Question: I have a symfony2 application which consist of a site, with many games.
So I have created a CoreBundle (the site), and a bundle for every games which interact with the core.
Games bundle interact with the core (update player score), and the core notifies games when something has changed and game should do something (for example a game instance has been created in the core, so the game should initialize data related to itself).

At this moment, I am hesitate between two architectural point of view.
- Firstly, to do this, I created an that each games must implement. In this interface, many method are called at differents moments of the game workflow. That works, but it is not a very nice pattern, and methods in the interface are growing again and again, and even if I created an Adapter, that makes too many methods a game must implement.- Secondly, I so decided to use to make the interface lighter, and a game can listen to some event triggered by the core.
That works too, and it is a good pattern, but another inconvenient comes to me:
Every game listen to a same event, so if a player creates a game instance of any game (then the core dispatch the event 'event.game.created'), every game is notified.
I can add a condition in every game listener method like 'if (game.name !== 'chess') return;'
But I have too many game, and that makes too many methods called for nothing, for every event...
That is why I returned to the first method, call an interface method, then I am sure that the method of the good game bundle is called, and not all games methods when core notifies a game instance creation or any other event.
I have many games, then many game bundles that are booted for nothing, because only core bundle and maybe one game bundle are used in a query.
Do you have some ideas or the same problem ?
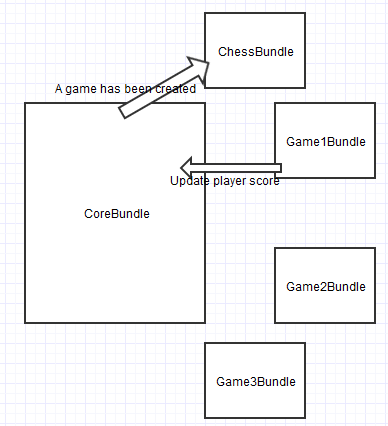
Answer: So , because as Cerad said, it would be challenging for the cache. Even if we can boot bundles depending of the environment.
So I achieved my problem by using event dispatcher component, especially (<URL>:
'''
$this->get('event_dispatcher')->addSubscriber(new PartyEventSubscriber());
'''
instead of register event listeners in 'services.yml':
'''
services:
games.chess:
class: %chess.class%
tags:
- { name: kernel.event_listener, event: event.party.created, method: onPartyCreated }
- { name: kernel.event_listener, event: event.party.started, method: onPartyStarted }
- { name: kernel.event_listener, event: event.party.ended, method: onPartyEnded }
'''
Sure that on dev environment, bundles are always loaded, but in prod environment, the do its work...